Question: I have a strange problem with rounded corners on a UIView. which means one can see some pixels of the underlying view (i.e. white pixels in the corner highlighted with the yellow arrow).
I have set the corner radius like this:
'''
contentView.layer.cornerRadius = 5.0f;
contentView.layer.masksToBounds = YES;
'''
contentView is an UIView object that contains an UIImageView as subview (displays currently the Google image). Moreover contentView is added as a subview to the main view that is displayed in the screenshots.
I have already tried out several things with no satisfiable result, including:
- - -
I appreciate your help. Thanks!
:
-
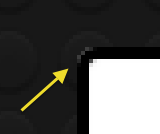
Answer: I've tried the following code which works fine for me
'''
UIView *vi = [[[UIView alloc] initWithFrame:frame] autorelease];
vi.backgroundColor = [UIColor clearColor];
[self addSubview:vi];
UIImageView *imgv = [[[UIImageView alloc] initWithFrame:CGRectMake(0.0, 0.0, frame.size.width, frame.size.height)] autorelease];
imgv.layer.cornerRadius = 4.0;
imgv.layer.borderColor = [UIColor whiteColor].CGColor;
imgv.clipsToBounds = YES;
imgv.image = [UIImage imageNamed:@"xxxxxx.png"];
[vi addSubview:imgv];
'''
Hope it may help you little.